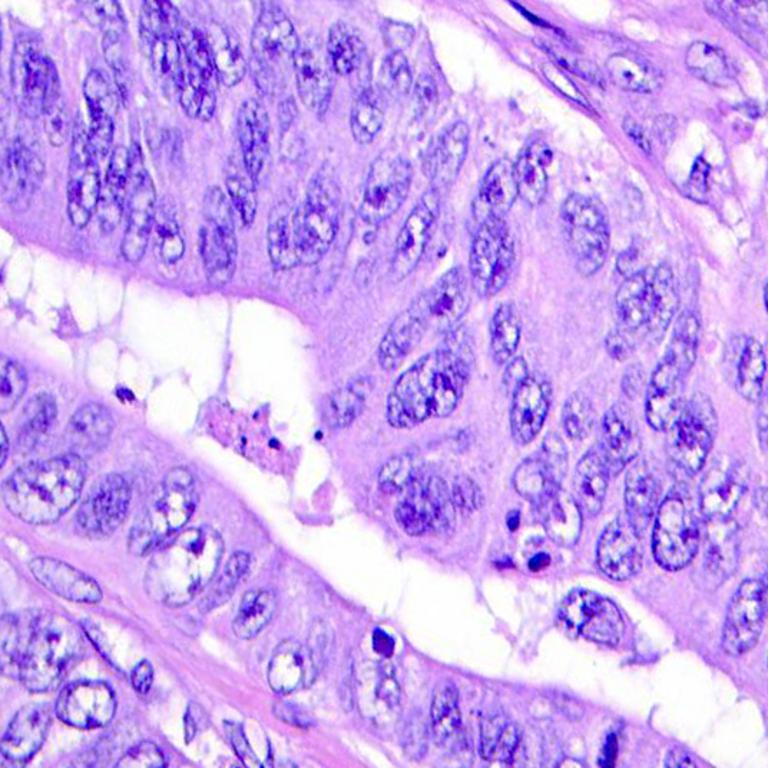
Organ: colon
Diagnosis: adenocarcinomas